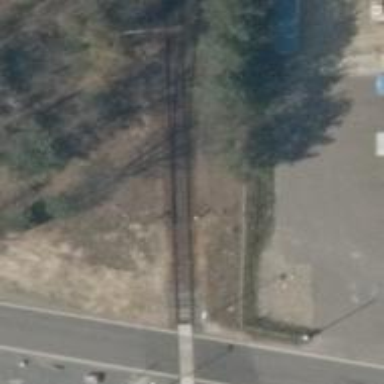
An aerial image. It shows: Railway switch.